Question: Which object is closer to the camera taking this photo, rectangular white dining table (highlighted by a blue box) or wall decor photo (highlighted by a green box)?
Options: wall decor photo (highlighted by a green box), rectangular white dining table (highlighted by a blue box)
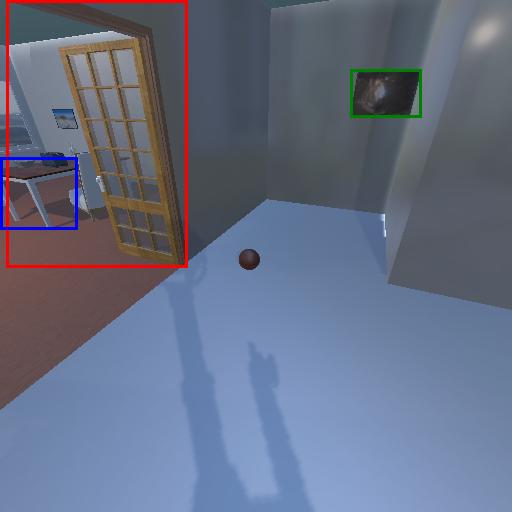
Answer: wall decor photo (highlighted by a green box)